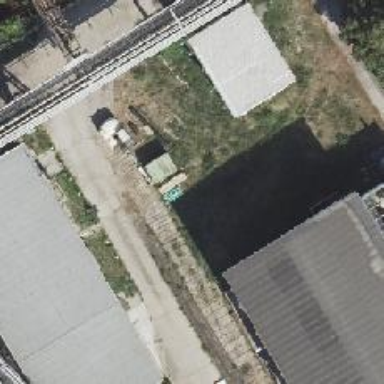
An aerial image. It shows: Abandoned power structure.